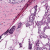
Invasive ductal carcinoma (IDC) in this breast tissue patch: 1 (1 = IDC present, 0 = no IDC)